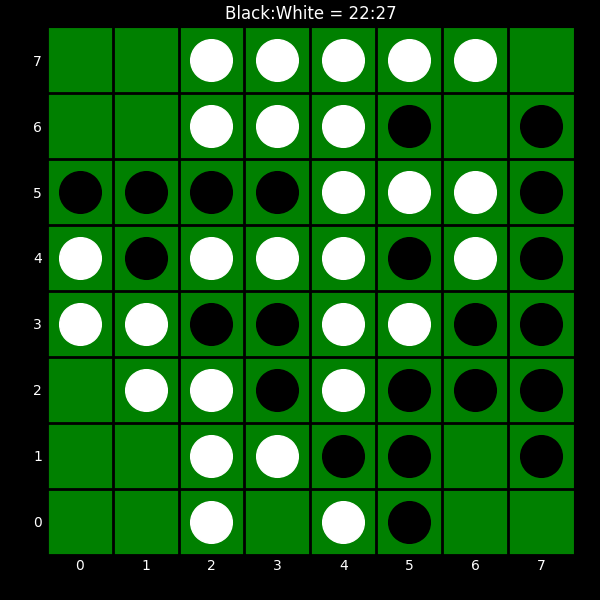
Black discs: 22
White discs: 27